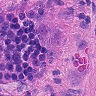
Metastatic tissue present: yes